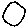
Label: moon